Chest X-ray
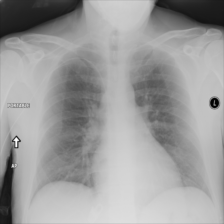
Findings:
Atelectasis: negative
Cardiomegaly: negative
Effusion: negative
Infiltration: negative
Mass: negative
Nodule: negative
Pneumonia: negative
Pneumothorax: negative
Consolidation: negative
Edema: negative
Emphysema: negative
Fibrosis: negative
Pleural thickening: negative
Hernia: negative